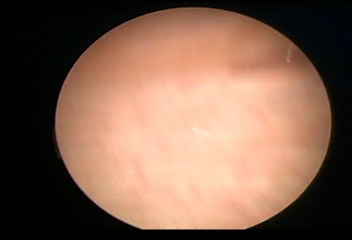
Modality: WLC
Class: Normal mucosa
Bladder cancer association: No